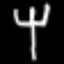
Label: fork